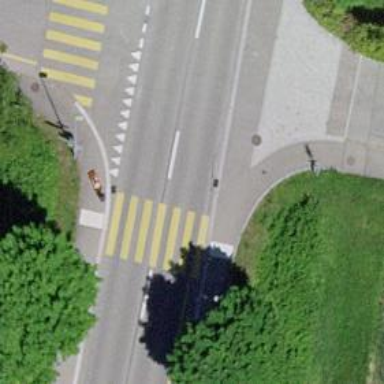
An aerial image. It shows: Uncontrolled zebra crossing on the road.